Here is the envelope spectrum of one vibration snapshot from a rolling-element bearing, with each characteristic fault-frequency family marked on the frequency axis. Determine the bearing's health state. Answer with exactly one of: normal, inner_race, outer_race, ball.
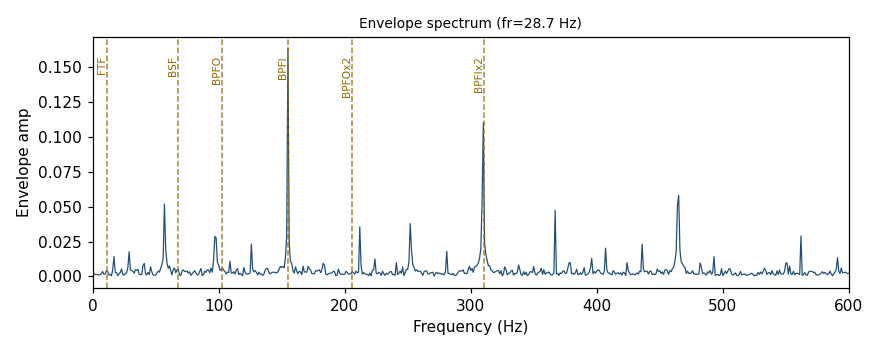
Answer: inner_race